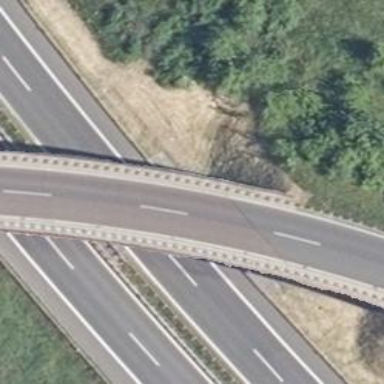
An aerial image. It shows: Asphalt surface bridge on motorway link.